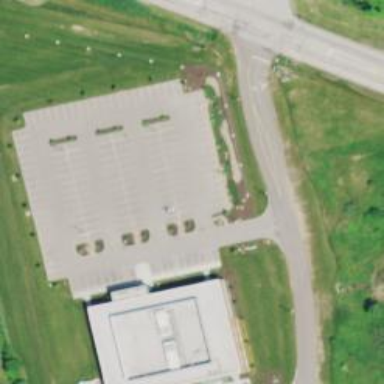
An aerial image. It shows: Parking space is available.